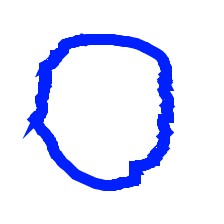
Shape: circle